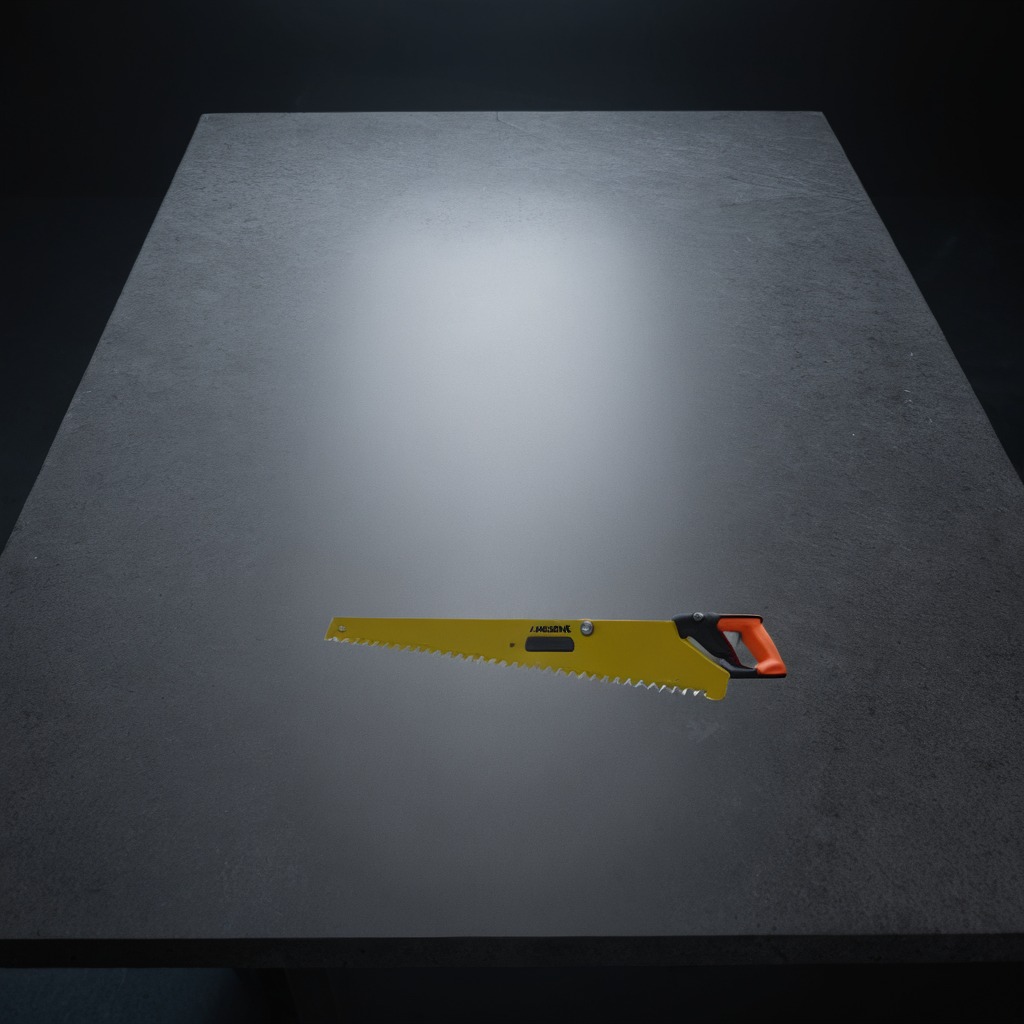
A metal saw is lying on a clean granite table inside a workshop at night.